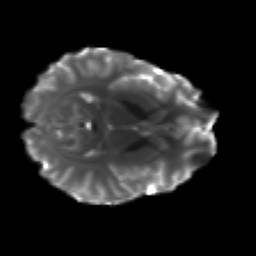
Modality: T2w
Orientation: axial
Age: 23
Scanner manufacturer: siemens
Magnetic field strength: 3 T
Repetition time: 4.52 s
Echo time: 0.084 s